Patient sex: F
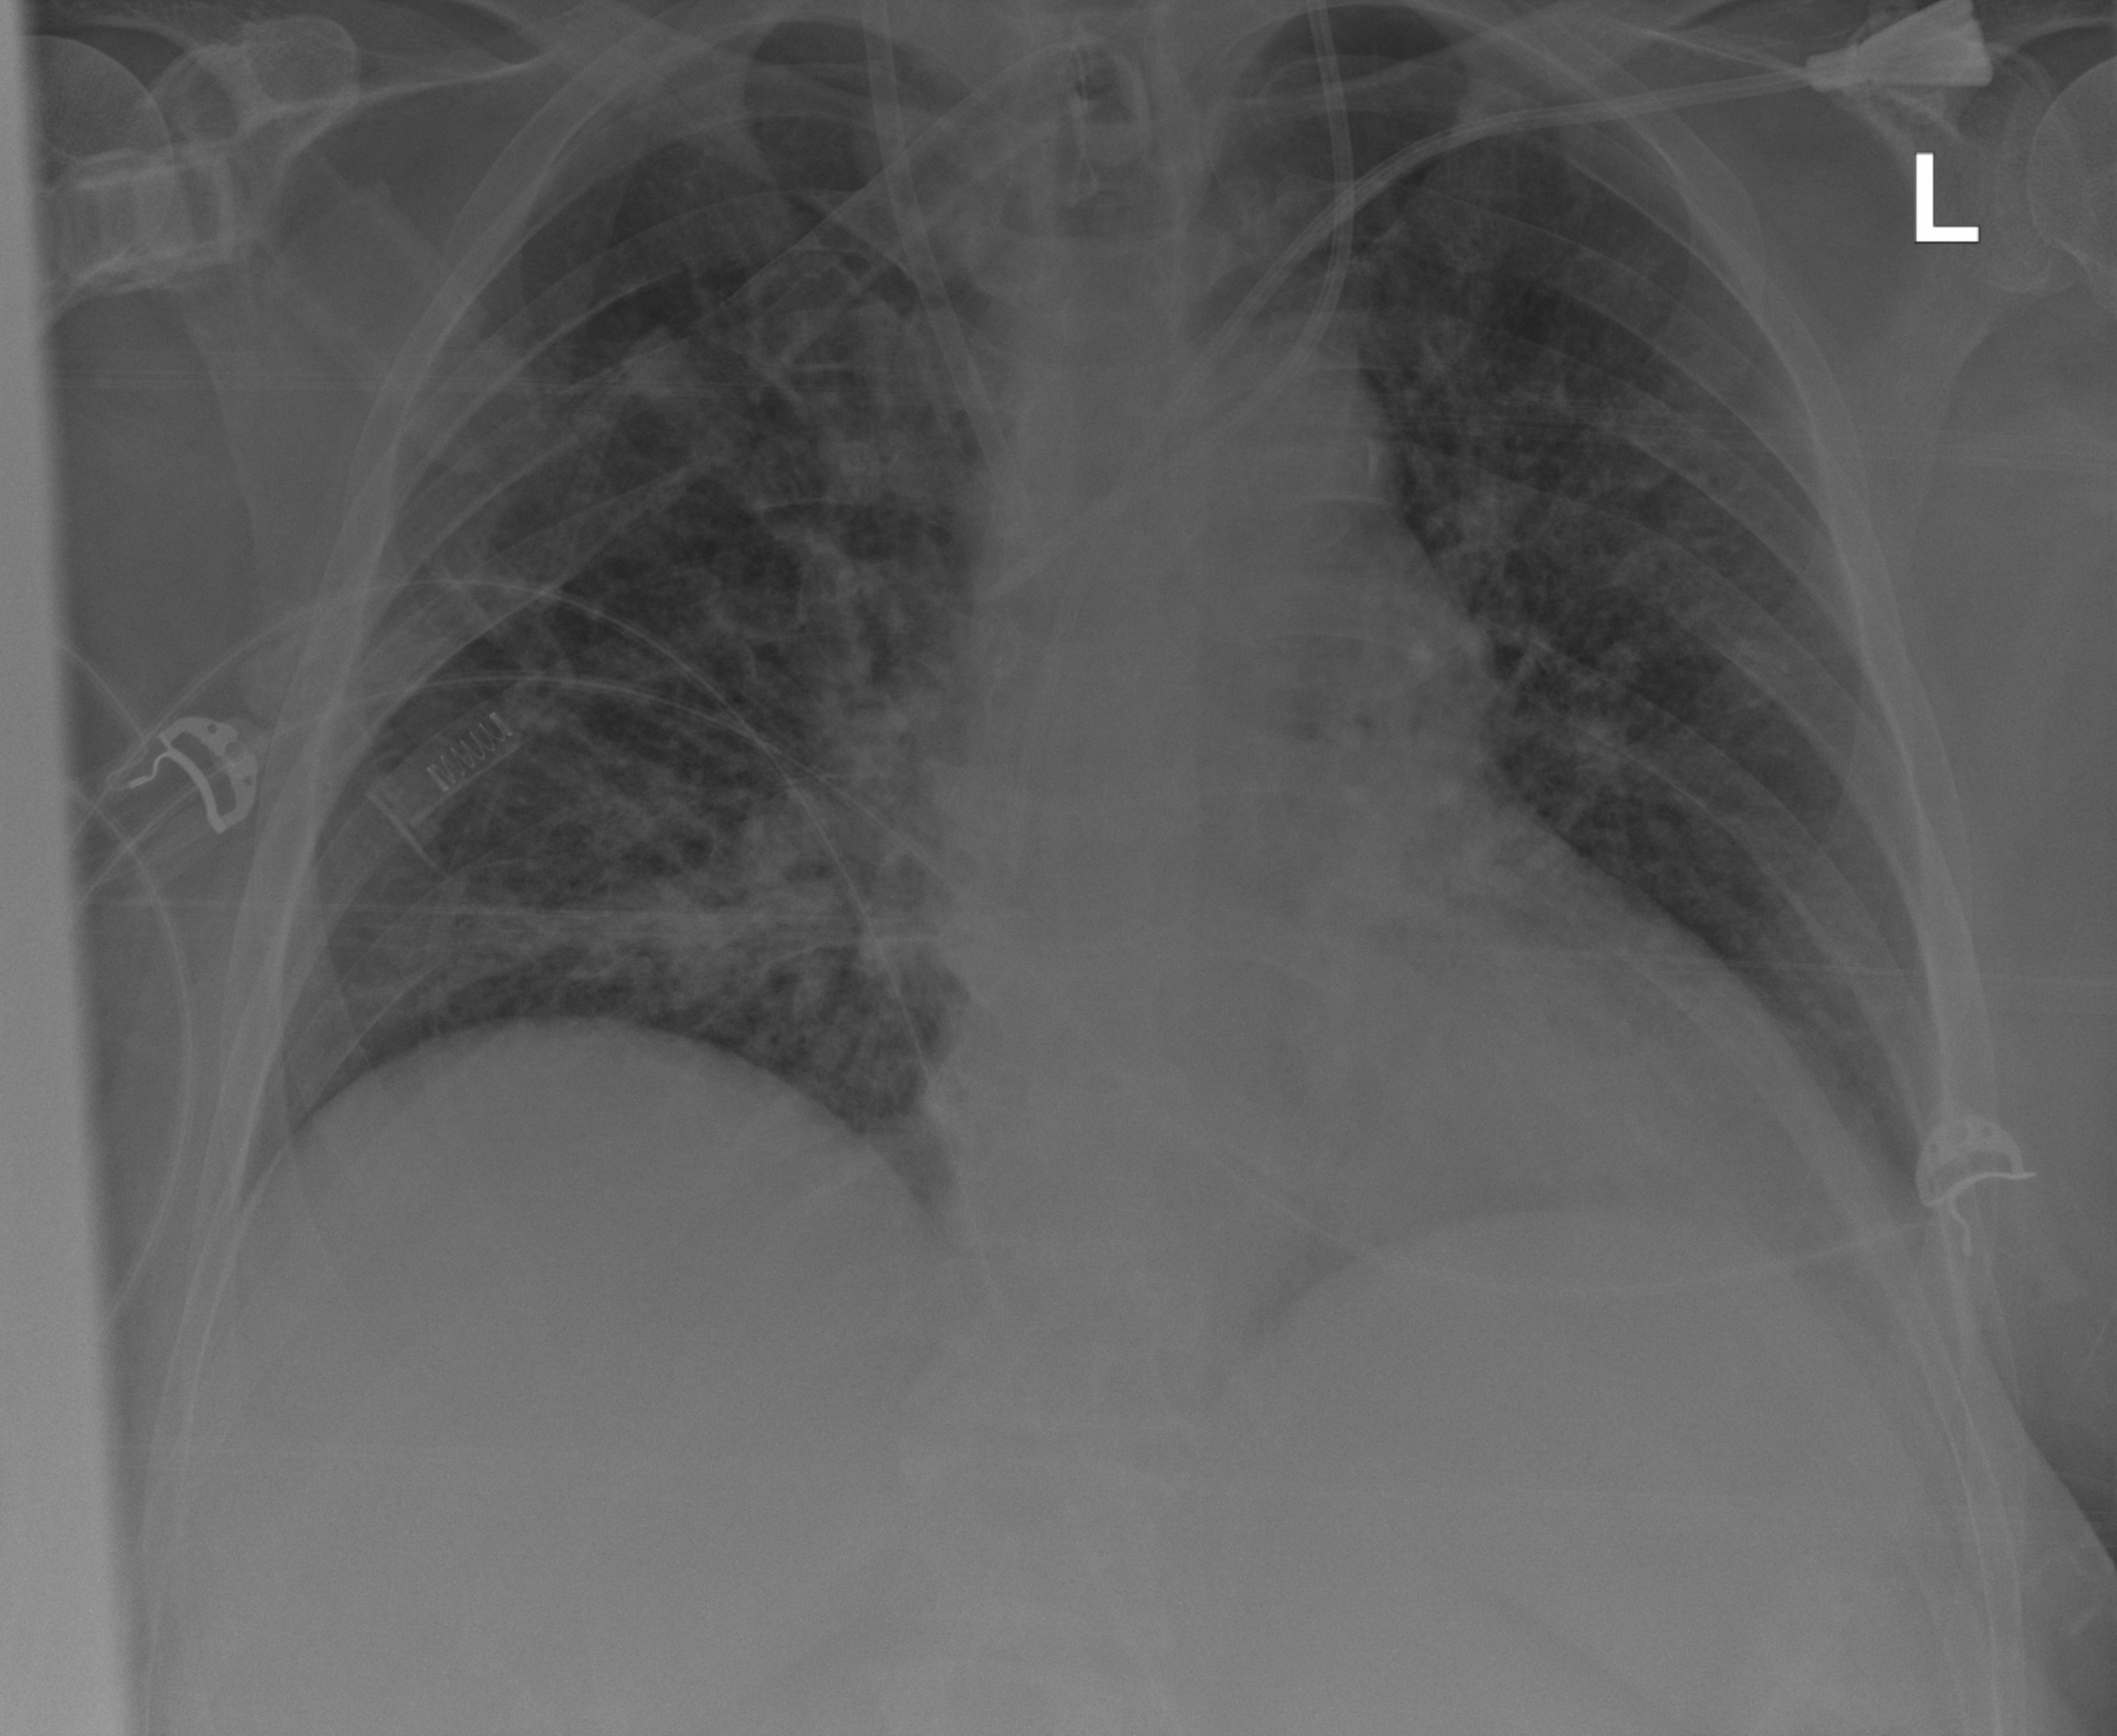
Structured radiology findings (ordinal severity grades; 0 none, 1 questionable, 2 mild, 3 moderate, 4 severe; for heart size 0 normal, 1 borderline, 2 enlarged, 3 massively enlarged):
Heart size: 0
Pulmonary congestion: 2
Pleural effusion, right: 0
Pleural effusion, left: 0
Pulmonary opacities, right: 3
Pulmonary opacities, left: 2
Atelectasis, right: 2
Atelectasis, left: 0